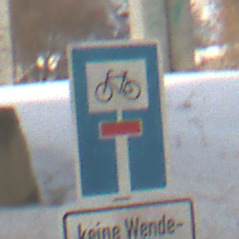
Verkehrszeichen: SackgasseRadverkehrDurchlaessig
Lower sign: HinweisGeaenderteVorfahrtVerkehrsfuehrungVerkehrsregelung3
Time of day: MorningAfternoon
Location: Roofed (Suburban)
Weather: PartlyCloudy
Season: Winter
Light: Natural